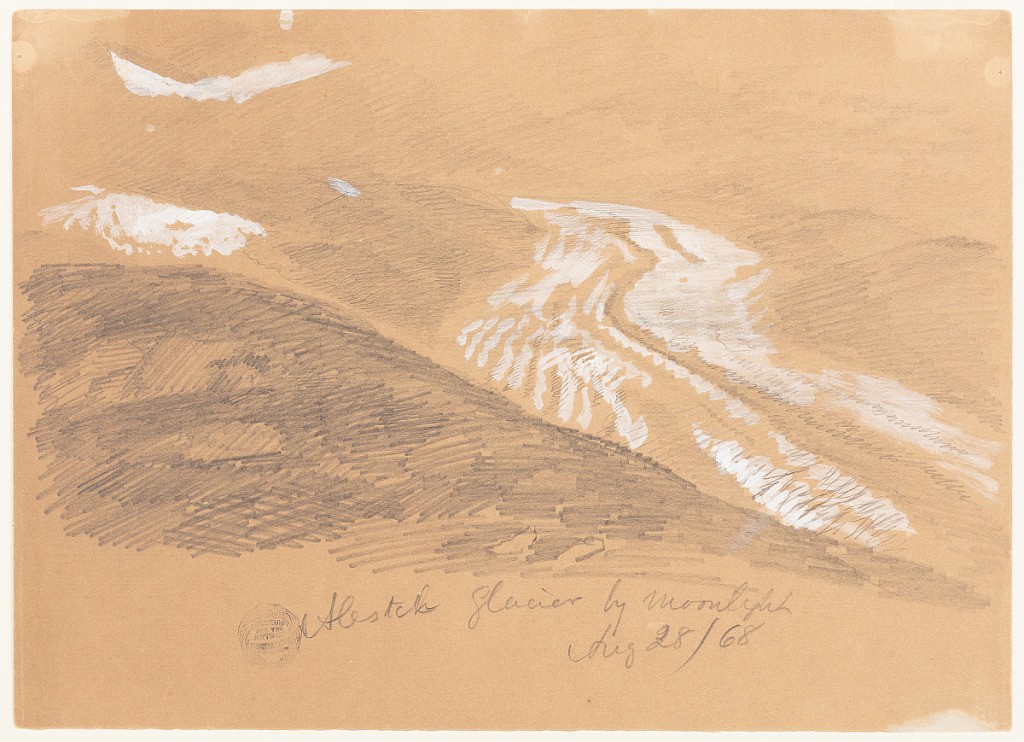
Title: Aletsch Glacier by Moonlight, Switzerland
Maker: Frederic Edwin Church, American, 1826–1900
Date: August 28, 1868
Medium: Graphite and white gouache on light brown paper
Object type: Drawing
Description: Landscape sketch showing a view of the curving Aletsch Glacier in the Bernese Alps near Belalp, Switzerland. In the foreground, a rounded mountainside descends to the right and is part of the range that hems-in the glacier the glacier at left. At center, the glacier, with its alternating dark and light streaks, creates an S-curve through the alpine valley. In the middle distance and background at left, snow covers rugged mountaintops while the dark night sky is loosely suggest above and beyond.